Interaction volume radius: 5 \u00c5
Interaction volume height: 30 \u00c5
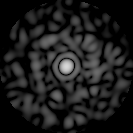
Disorder parameter: 0.8561